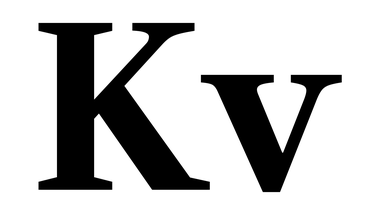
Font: LibreCaslonText_Bold